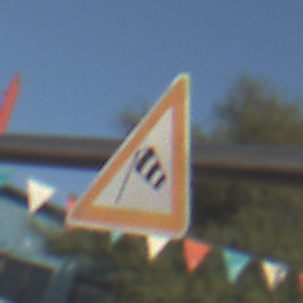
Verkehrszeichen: SeitenwindVonLinks
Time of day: MorningAfternoon
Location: Outdoor (Special)
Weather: PartlyCloudy
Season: NotSpecified
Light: Natural